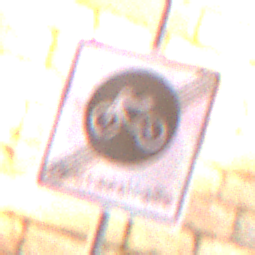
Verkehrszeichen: EndeFahrradstrasse
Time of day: MorningAfternoon
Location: Outdoor (Urban)
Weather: Clear
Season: NotSpecified
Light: Natural